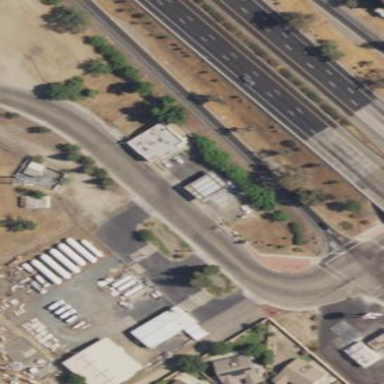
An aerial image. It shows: Commercial fuel station.